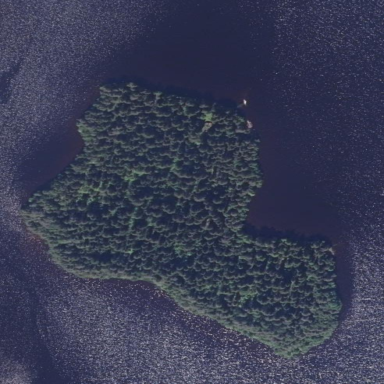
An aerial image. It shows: Forested islet.